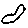
Label: bird